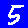
Digit: 5